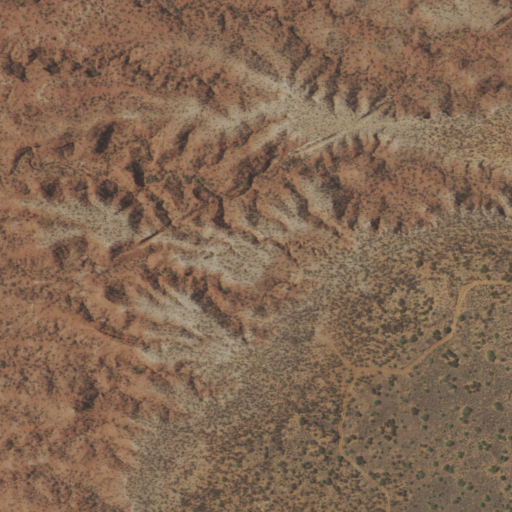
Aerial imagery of cliff(s) in New Mexico named Maroon Cliffs containing only shrub